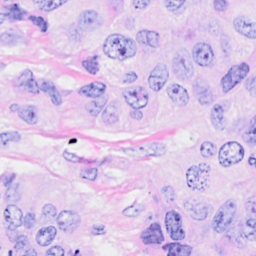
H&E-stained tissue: Breast